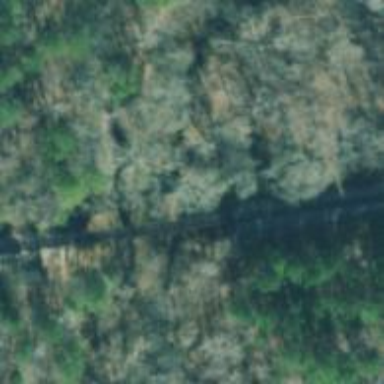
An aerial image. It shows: Railway track.